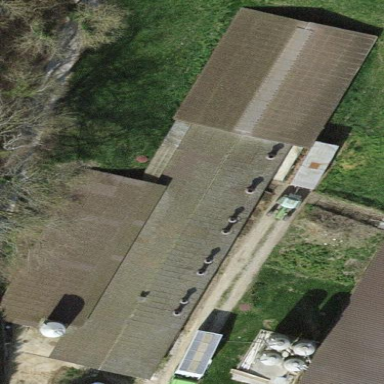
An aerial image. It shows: Farm building.